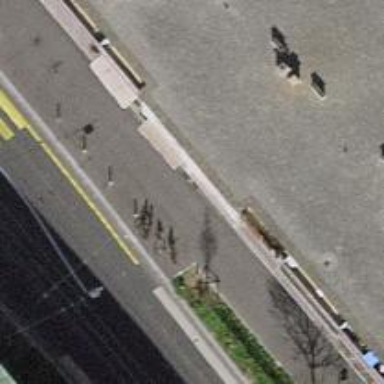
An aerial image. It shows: Bicycle parking area with stands.